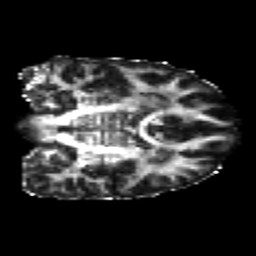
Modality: FA
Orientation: coronal
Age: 23
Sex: female
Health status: healthy
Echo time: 0.074 s